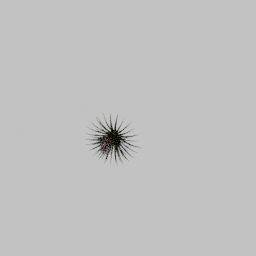
Label: nature